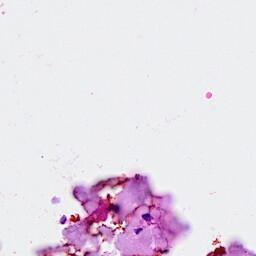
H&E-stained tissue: Breast